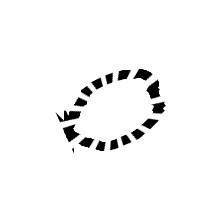
Shape: circle